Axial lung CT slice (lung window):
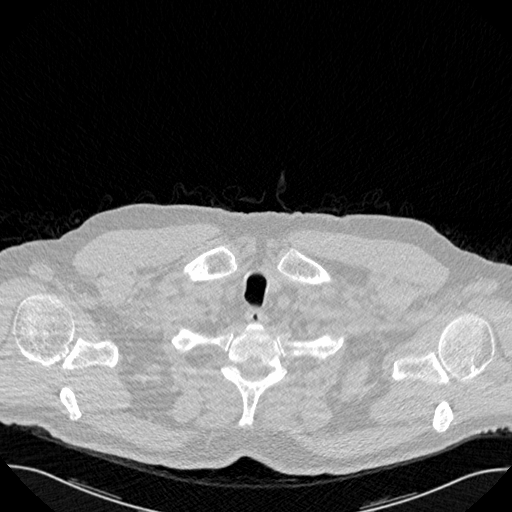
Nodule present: no